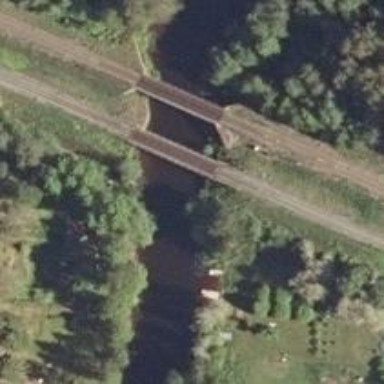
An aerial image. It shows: Bridge carrying continuous railway rails.